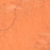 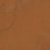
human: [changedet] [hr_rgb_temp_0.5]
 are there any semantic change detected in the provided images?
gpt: Everything remains the same.